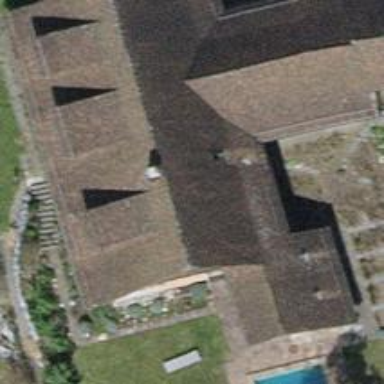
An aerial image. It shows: Building with tiled roof.